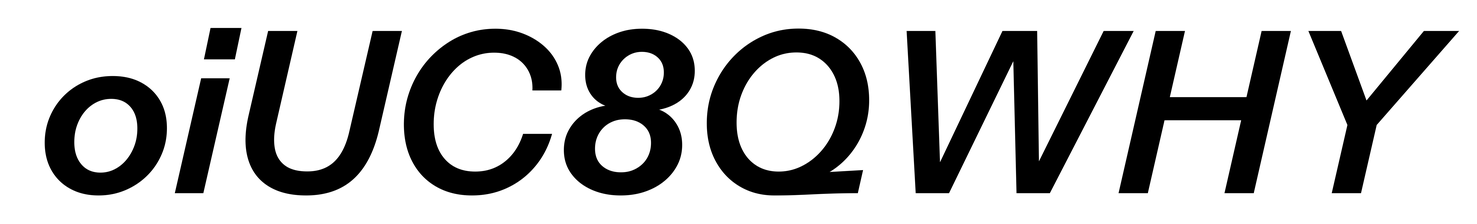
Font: InstrumentSans-Italic_SemiBold_Italic